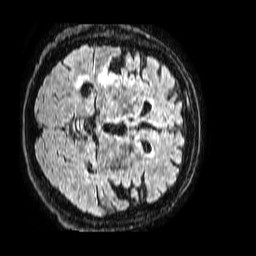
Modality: FLAIR
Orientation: axial
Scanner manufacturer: philips
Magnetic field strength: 1.5 T
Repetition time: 4.8 s
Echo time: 0.3 s